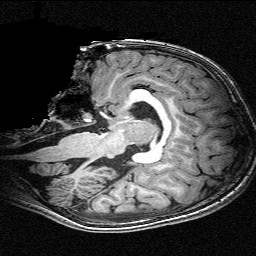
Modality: T1w
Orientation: sagittal
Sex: male
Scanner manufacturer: siemens
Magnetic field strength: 3 T
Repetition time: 2.3 s
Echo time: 0.00336 s